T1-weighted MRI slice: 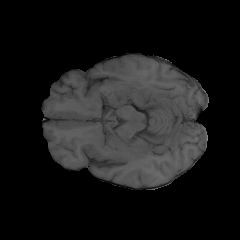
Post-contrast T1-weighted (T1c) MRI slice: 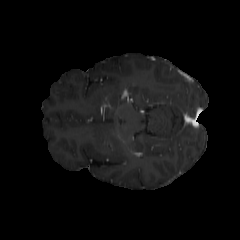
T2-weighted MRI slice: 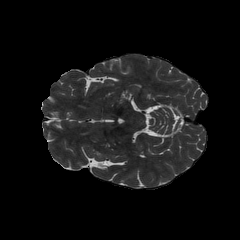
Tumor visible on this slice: no